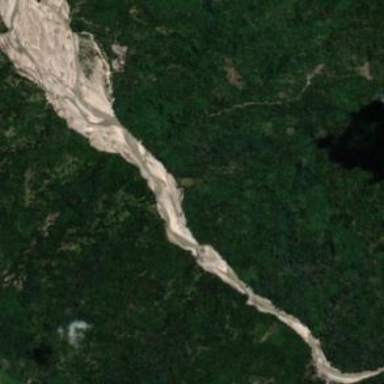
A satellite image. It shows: River flowing through natural landscape.